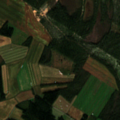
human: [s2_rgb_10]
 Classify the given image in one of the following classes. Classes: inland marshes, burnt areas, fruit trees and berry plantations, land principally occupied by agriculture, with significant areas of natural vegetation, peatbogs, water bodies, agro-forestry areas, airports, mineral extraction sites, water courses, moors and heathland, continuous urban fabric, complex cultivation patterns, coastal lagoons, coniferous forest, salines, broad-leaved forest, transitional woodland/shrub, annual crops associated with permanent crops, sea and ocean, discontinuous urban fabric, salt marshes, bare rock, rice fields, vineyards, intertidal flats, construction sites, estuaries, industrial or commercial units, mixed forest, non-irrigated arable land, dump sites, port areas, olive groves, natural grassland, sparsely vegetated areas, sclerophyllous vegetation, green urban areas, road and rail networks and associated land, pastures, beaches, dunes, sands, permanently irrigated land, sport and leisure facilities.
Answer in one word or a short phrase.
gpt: non-irrigated arable land, land principally occupied by agriculture, with significant areas of natural vegetation, coniferous forest, transitional woodland/shrub